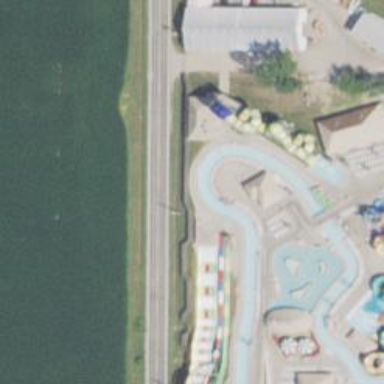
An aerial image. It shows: Water slide attraction.